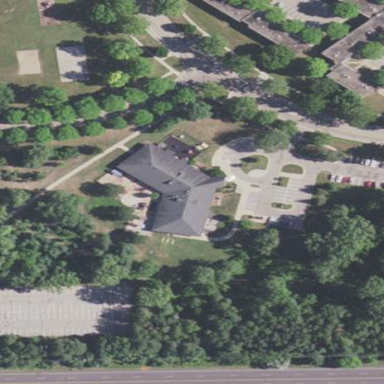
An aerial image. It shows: School building.